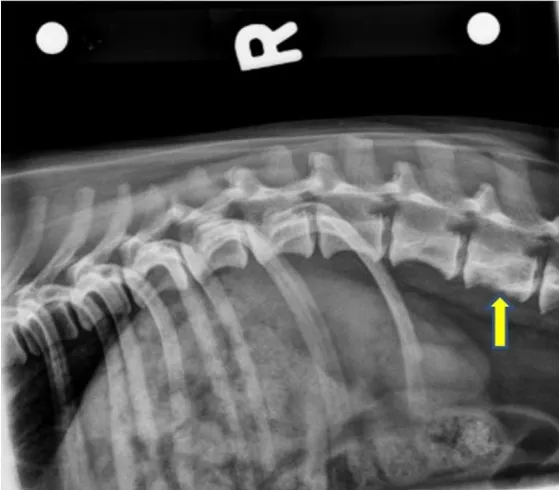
Right lateral pre-operative radiograph showing smooth periosteal proliferation from the ventral margin of the L3 vertebral body, as well as an ill-defined increase in mineral opacity centrally. The L3 vertebral body has a mildly moth-eaten lysis caudally. The yellow arrow indicates L3.
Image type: radiology (x_ray)